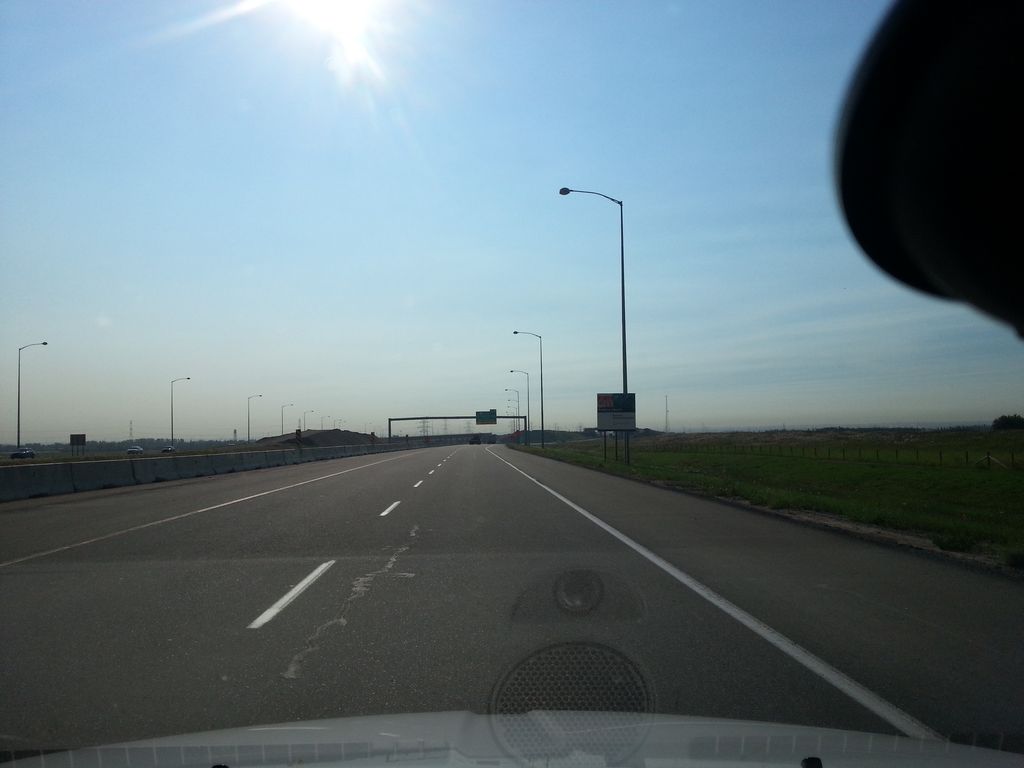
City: edmonton